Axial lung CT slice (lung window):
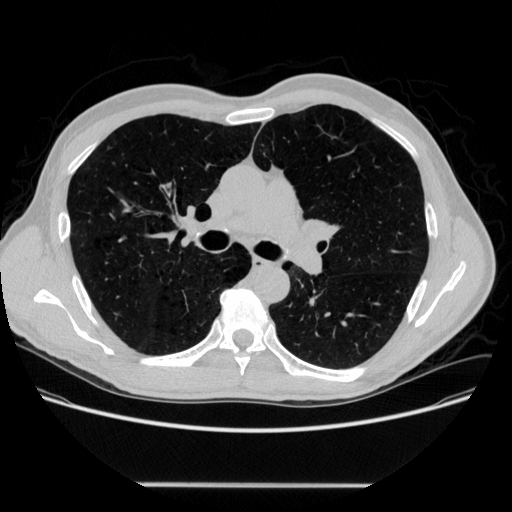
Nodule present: no